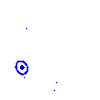
Particle: electron